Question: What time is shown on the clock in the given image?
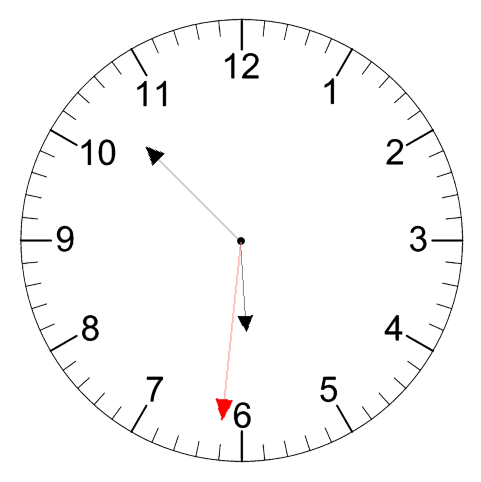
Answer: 05:52:31